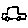
Label: car